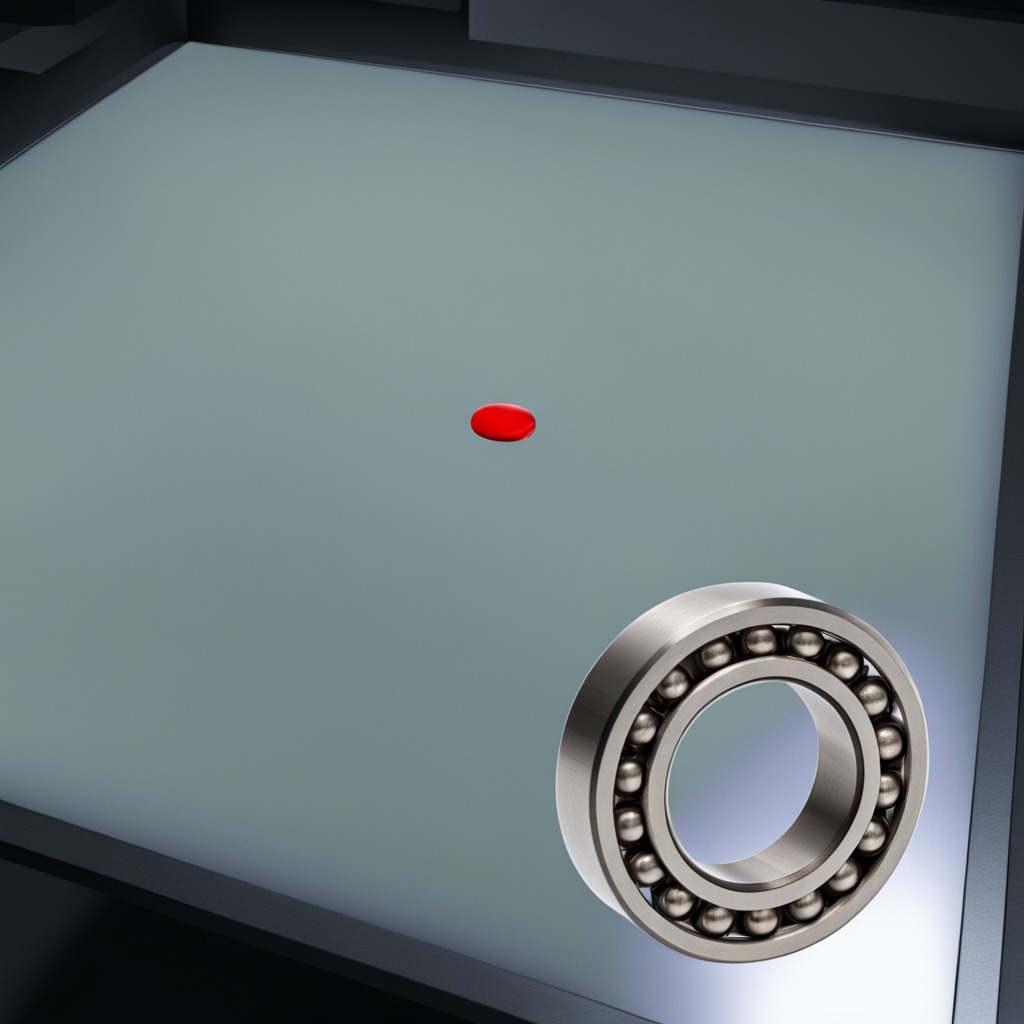
A metal ball bearing is lying on a clean empty table in a railway signal maintenance room lit by harsh overhead fluorescents photorealistic surface textures crisp shadows high dynamic range.